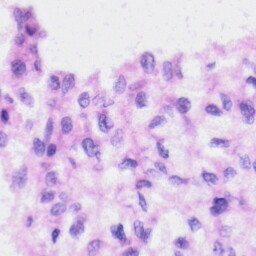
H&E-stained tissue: Liver